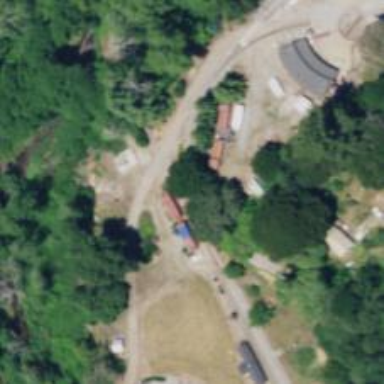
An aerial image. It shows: Miniature railway siding.